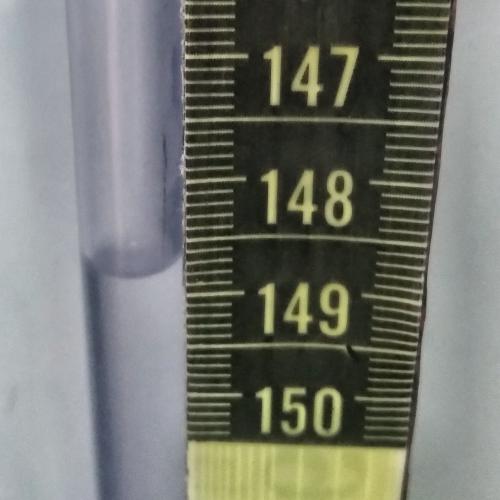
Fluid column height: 148.8 cm